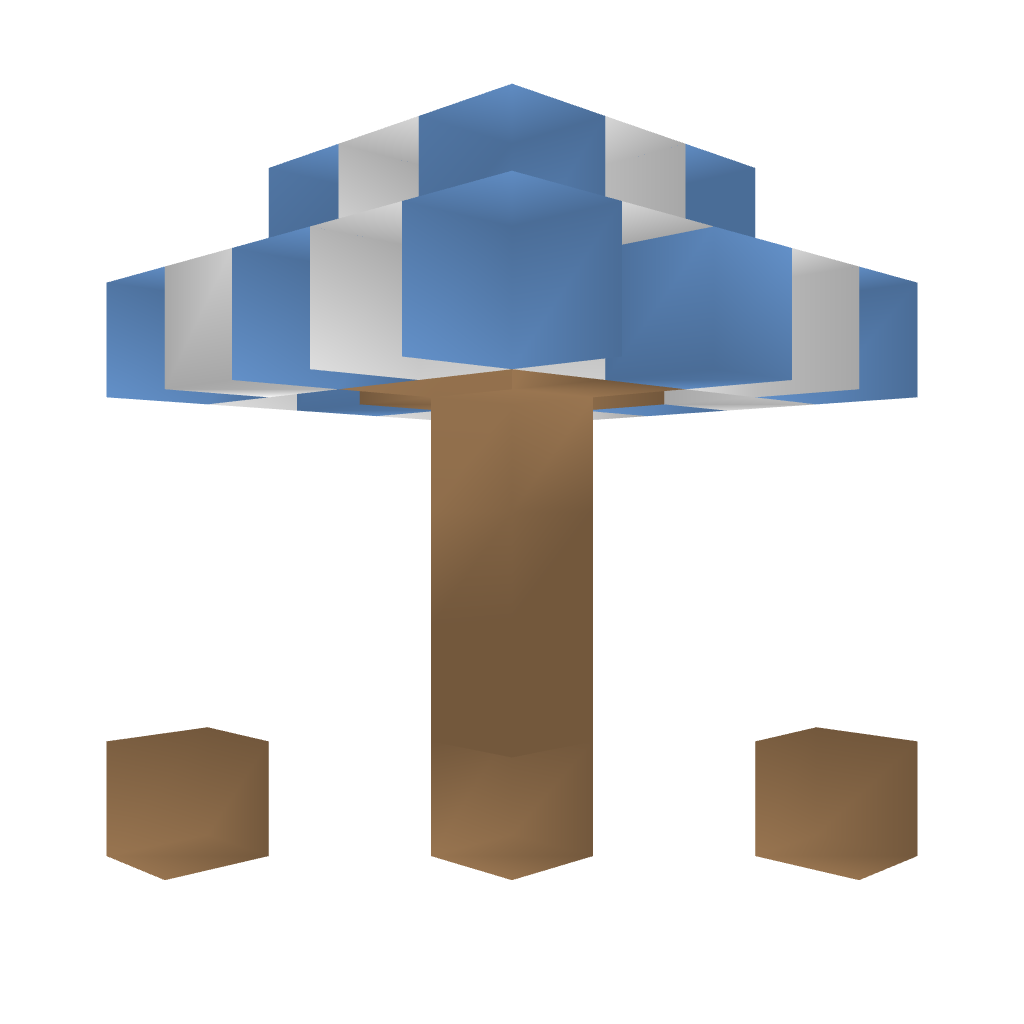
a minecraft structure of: Lolnet Umbrella bad low quality